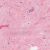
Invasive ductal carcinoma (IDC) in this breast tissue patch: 0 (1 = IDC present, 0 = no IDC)